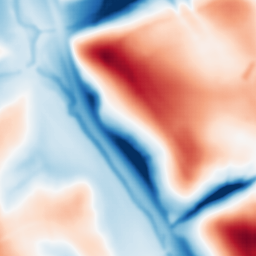
Category: multiscale
Decomposition family: dog_multiscale
Decomposition parameters: sigma_ratio: 1.6
n_scales: 6
base_sigma: 2
Upsampling method: sinc_hamming
Upsampling parameters: scale: 4
kernel_size: 8
Upsampling scale: 4